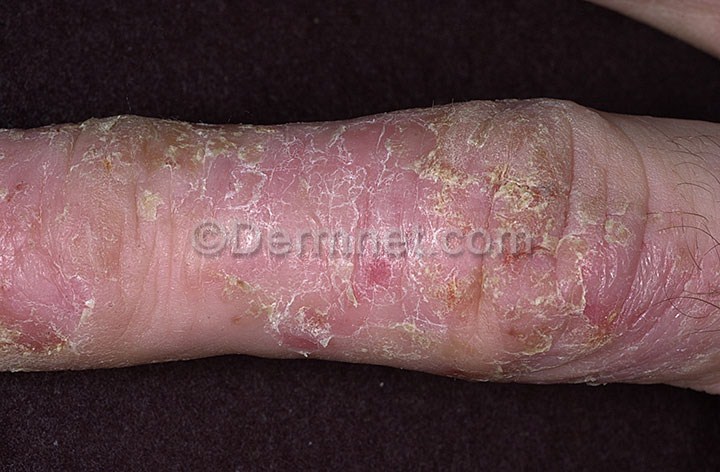
Disease: Eczema Photos